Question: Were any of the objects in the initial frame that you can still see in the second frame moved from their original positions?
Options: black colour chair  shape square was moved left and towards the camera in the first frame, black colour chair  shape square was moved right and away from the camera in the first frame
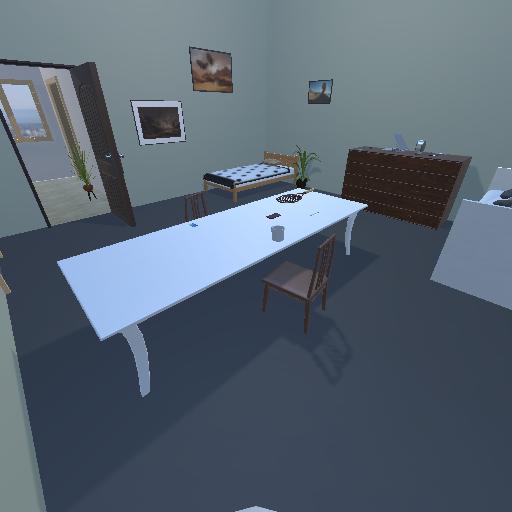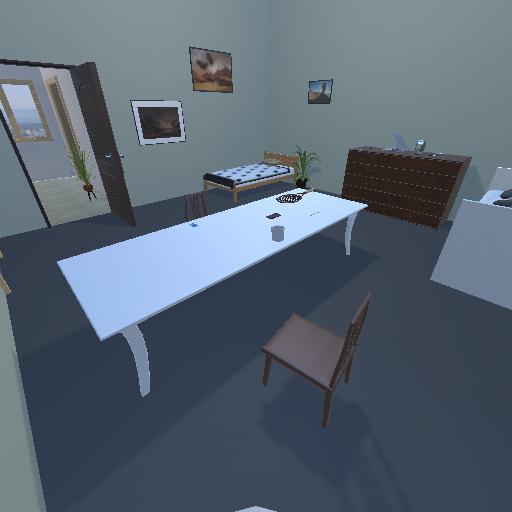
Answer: black colour chair  shape square was moved left and towards the camera in the first frame